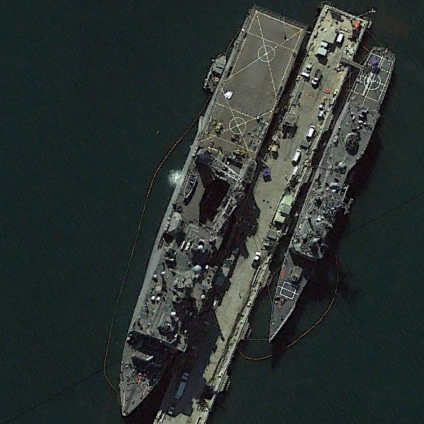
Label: combat